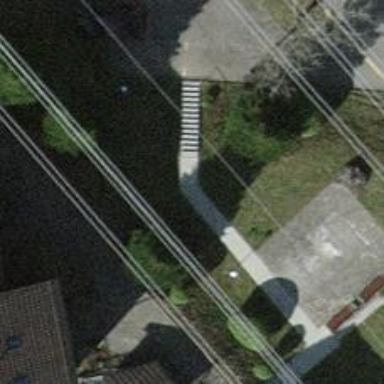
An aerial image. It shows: Footway made of paving stones.